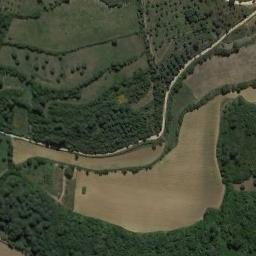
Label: terrace